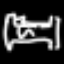
Label: bed